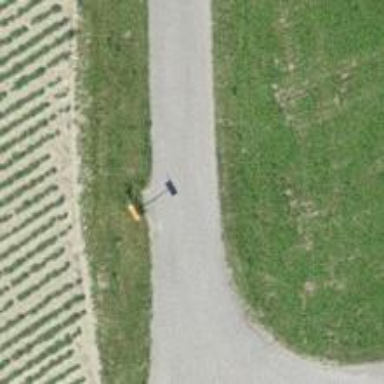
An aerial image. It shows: Aerial marker.